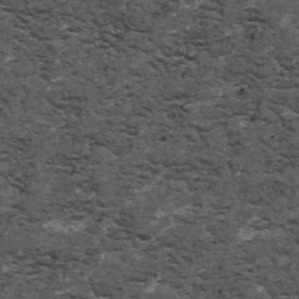
Label: frost